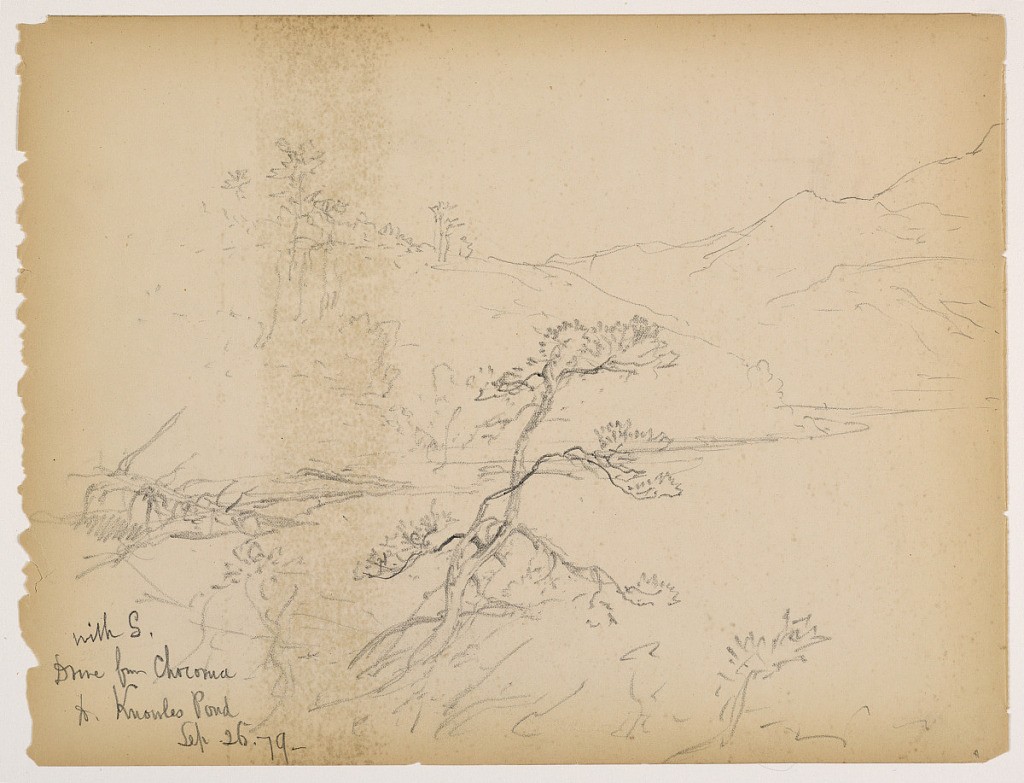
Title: Drive from Chocorua to Knowles Pond
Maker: Daniel Huntington, American, 1816–1906
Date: September 26, 1879
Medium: Graphite on paper
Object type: Drawing
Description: Landscape sketch with pine tree at center, pond at right, and mountains in right background.